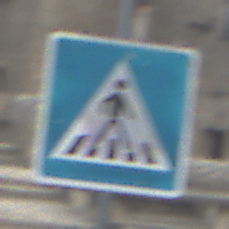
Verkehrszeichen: FussgaengerueberwegLinks
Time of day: MorningAfternoon
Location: Outdoor (Suburban)
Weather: PartlyCloudy
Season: NotSpecified
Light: Natural